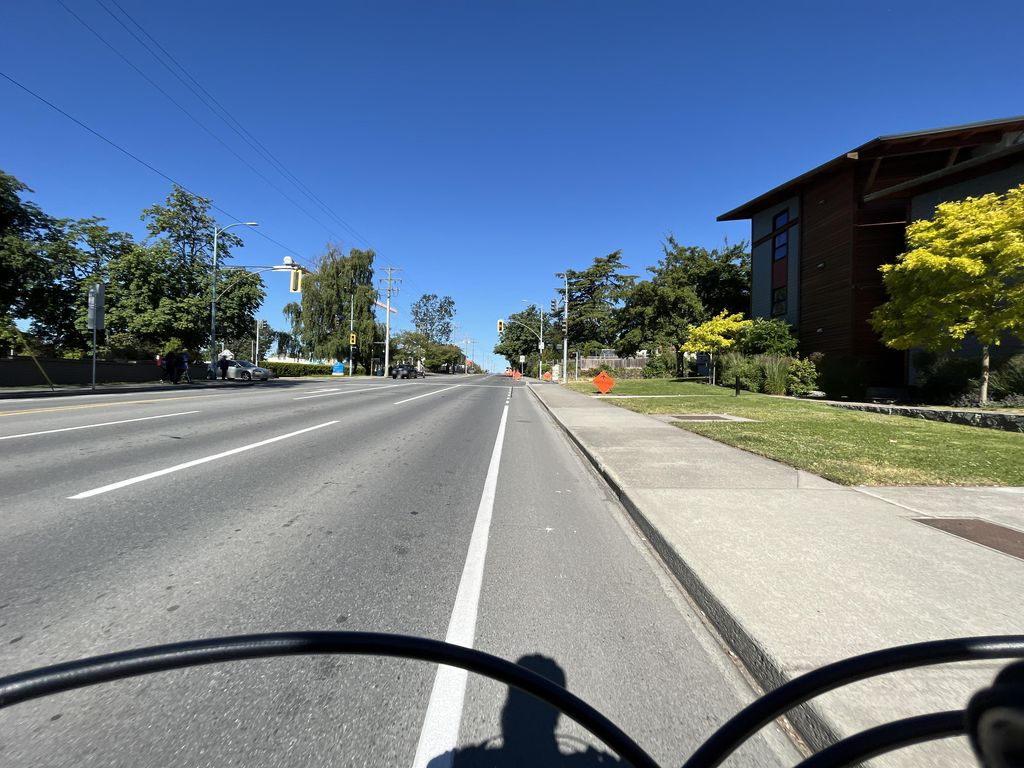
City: victoria